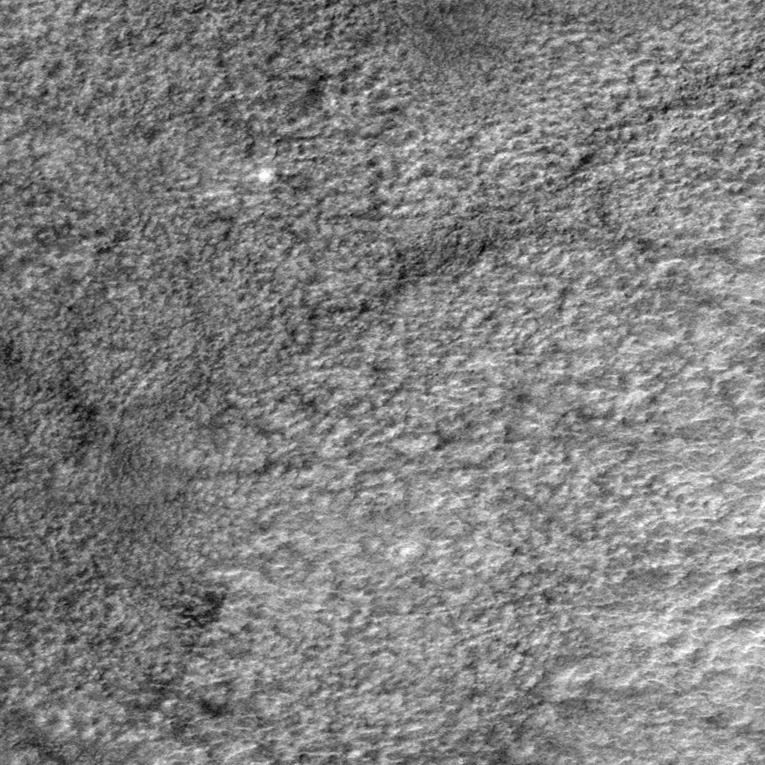
Label: dustdevil